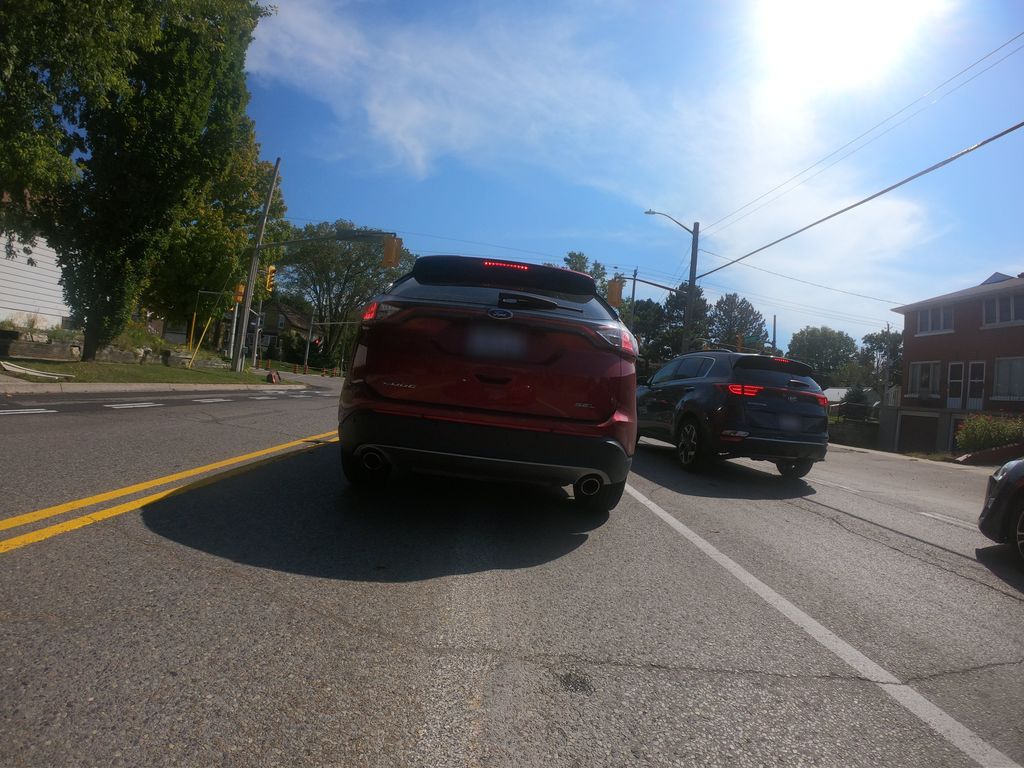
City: kitchener-waterloo